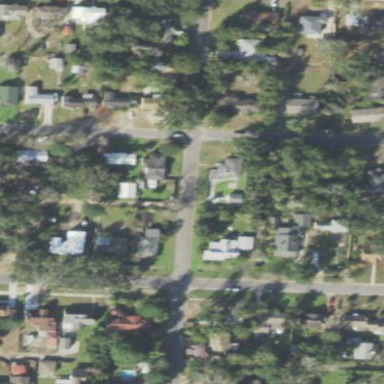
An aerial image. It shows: Residential area composed of single-family homes.